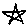
Label: star